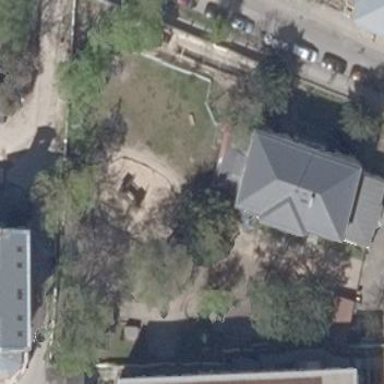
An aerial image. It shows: Kindergarten.